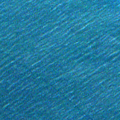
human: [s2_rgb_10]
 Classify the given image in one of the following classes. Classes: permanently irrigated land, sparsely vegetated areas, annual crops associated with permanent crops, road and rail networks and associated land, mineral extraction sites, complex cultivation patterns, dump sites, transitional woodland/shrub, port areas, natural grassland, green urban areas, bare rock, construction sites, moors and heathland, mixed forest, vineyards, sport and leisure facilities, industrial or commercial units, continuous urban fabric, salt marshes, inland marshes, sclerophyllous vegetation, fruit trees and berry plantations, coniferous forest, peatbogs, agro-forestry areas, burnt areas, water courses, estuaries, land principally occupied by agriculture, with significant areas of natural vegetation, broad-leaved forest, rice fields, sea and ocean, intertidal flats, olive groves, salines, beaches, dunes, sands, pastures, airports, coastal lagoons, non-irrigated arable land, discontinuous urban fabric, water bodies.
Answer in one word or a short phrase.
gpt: sea and ocean